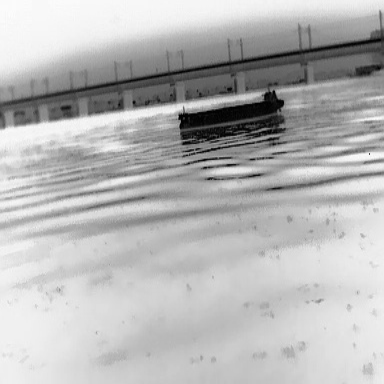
There is a liner in the infrared image.